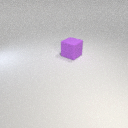
large purple rubber cube